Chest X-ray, AP view. Patient: 54 years old, sex M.
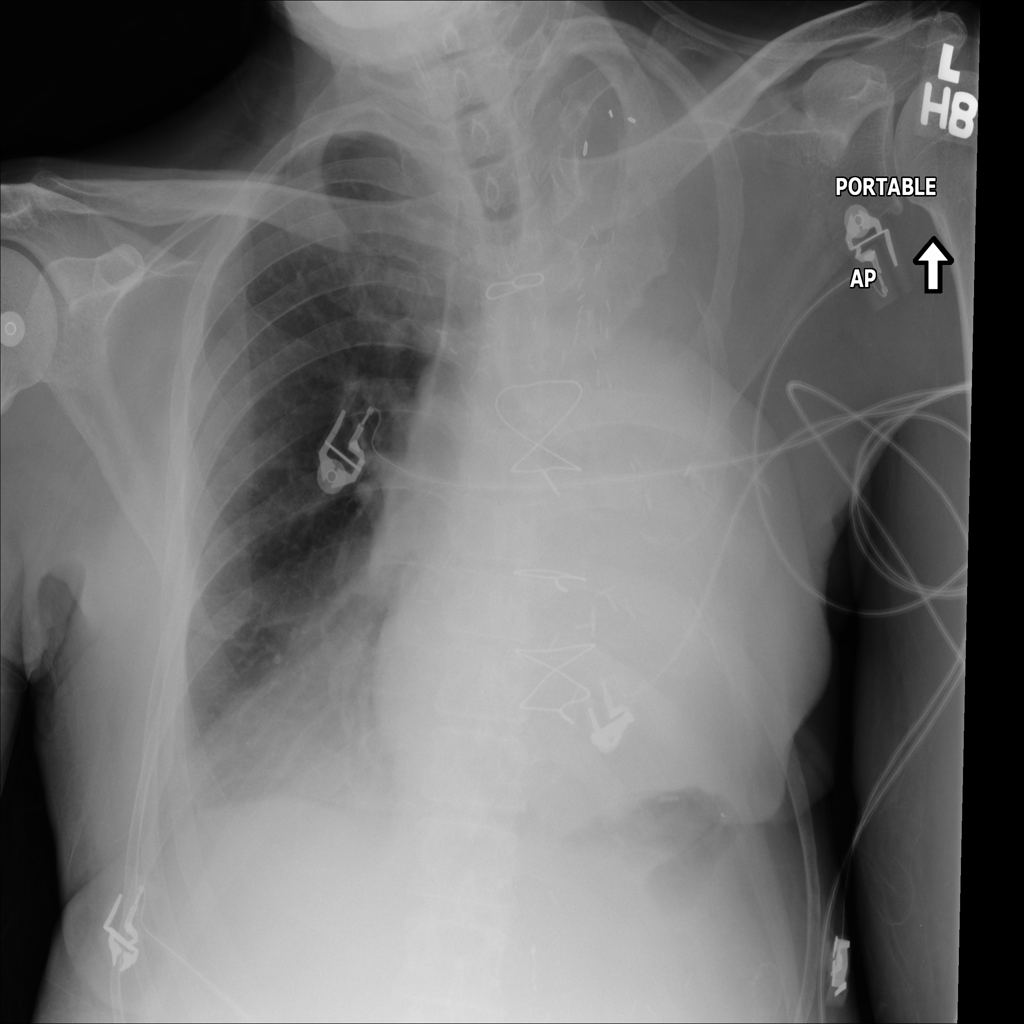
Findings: Atelectasis, Consolidation, Effusion